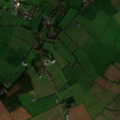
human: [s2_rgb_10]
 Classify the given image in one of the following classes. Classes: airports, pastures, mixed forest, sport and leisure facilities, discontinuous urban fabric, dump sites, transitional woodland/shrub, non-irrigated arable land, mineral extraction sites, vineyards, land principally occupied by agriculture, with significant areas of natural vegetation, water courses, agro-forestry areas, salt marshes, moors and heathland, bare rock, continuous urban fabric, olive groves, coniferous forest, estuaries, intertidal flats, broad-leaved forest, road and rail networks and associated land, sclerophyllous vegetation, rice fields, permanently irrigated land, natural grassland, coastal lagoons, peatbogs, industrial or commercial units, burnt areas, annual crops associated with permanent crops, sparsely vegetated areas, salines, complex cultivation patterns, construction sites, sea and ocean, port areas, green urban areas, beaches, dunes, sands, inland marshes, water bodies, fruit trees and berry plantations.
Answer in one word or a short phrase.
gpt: non-irrigated arable land, pastures, mixed forest